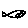
Label: fish